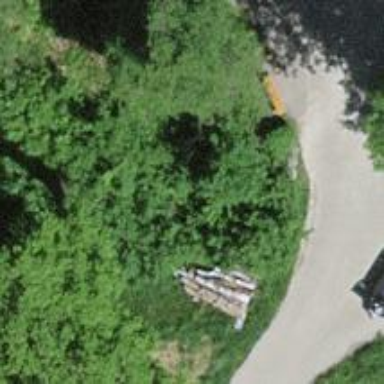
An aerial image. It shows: Culvert tunnel.